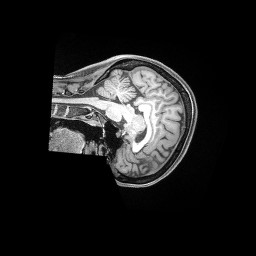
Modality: T1w
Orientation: sagittal
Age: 36
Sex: female
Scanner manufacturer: siemens
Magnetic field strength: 3 T
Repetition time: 2 s
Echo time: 0.00211 s